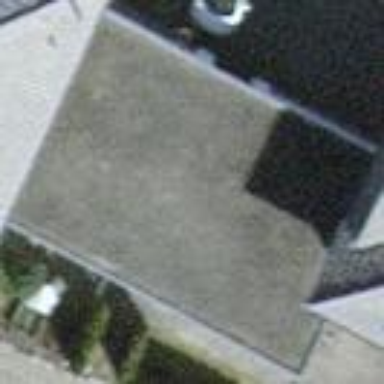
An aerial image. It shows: Group of garages.